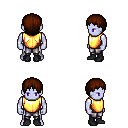
a pixel art fantasy rpg character, male body template, dark elf, purple skin, gold chest armor, metal pants, brown plain hairstyle, black shoes, four views (front, back, left, right), 2x2 character sprite sheet, small pixel art, hard edges, no anti-aliasing